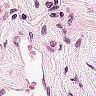
Metastatic tissue present: no